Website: ulta-beauty
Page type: billing-address
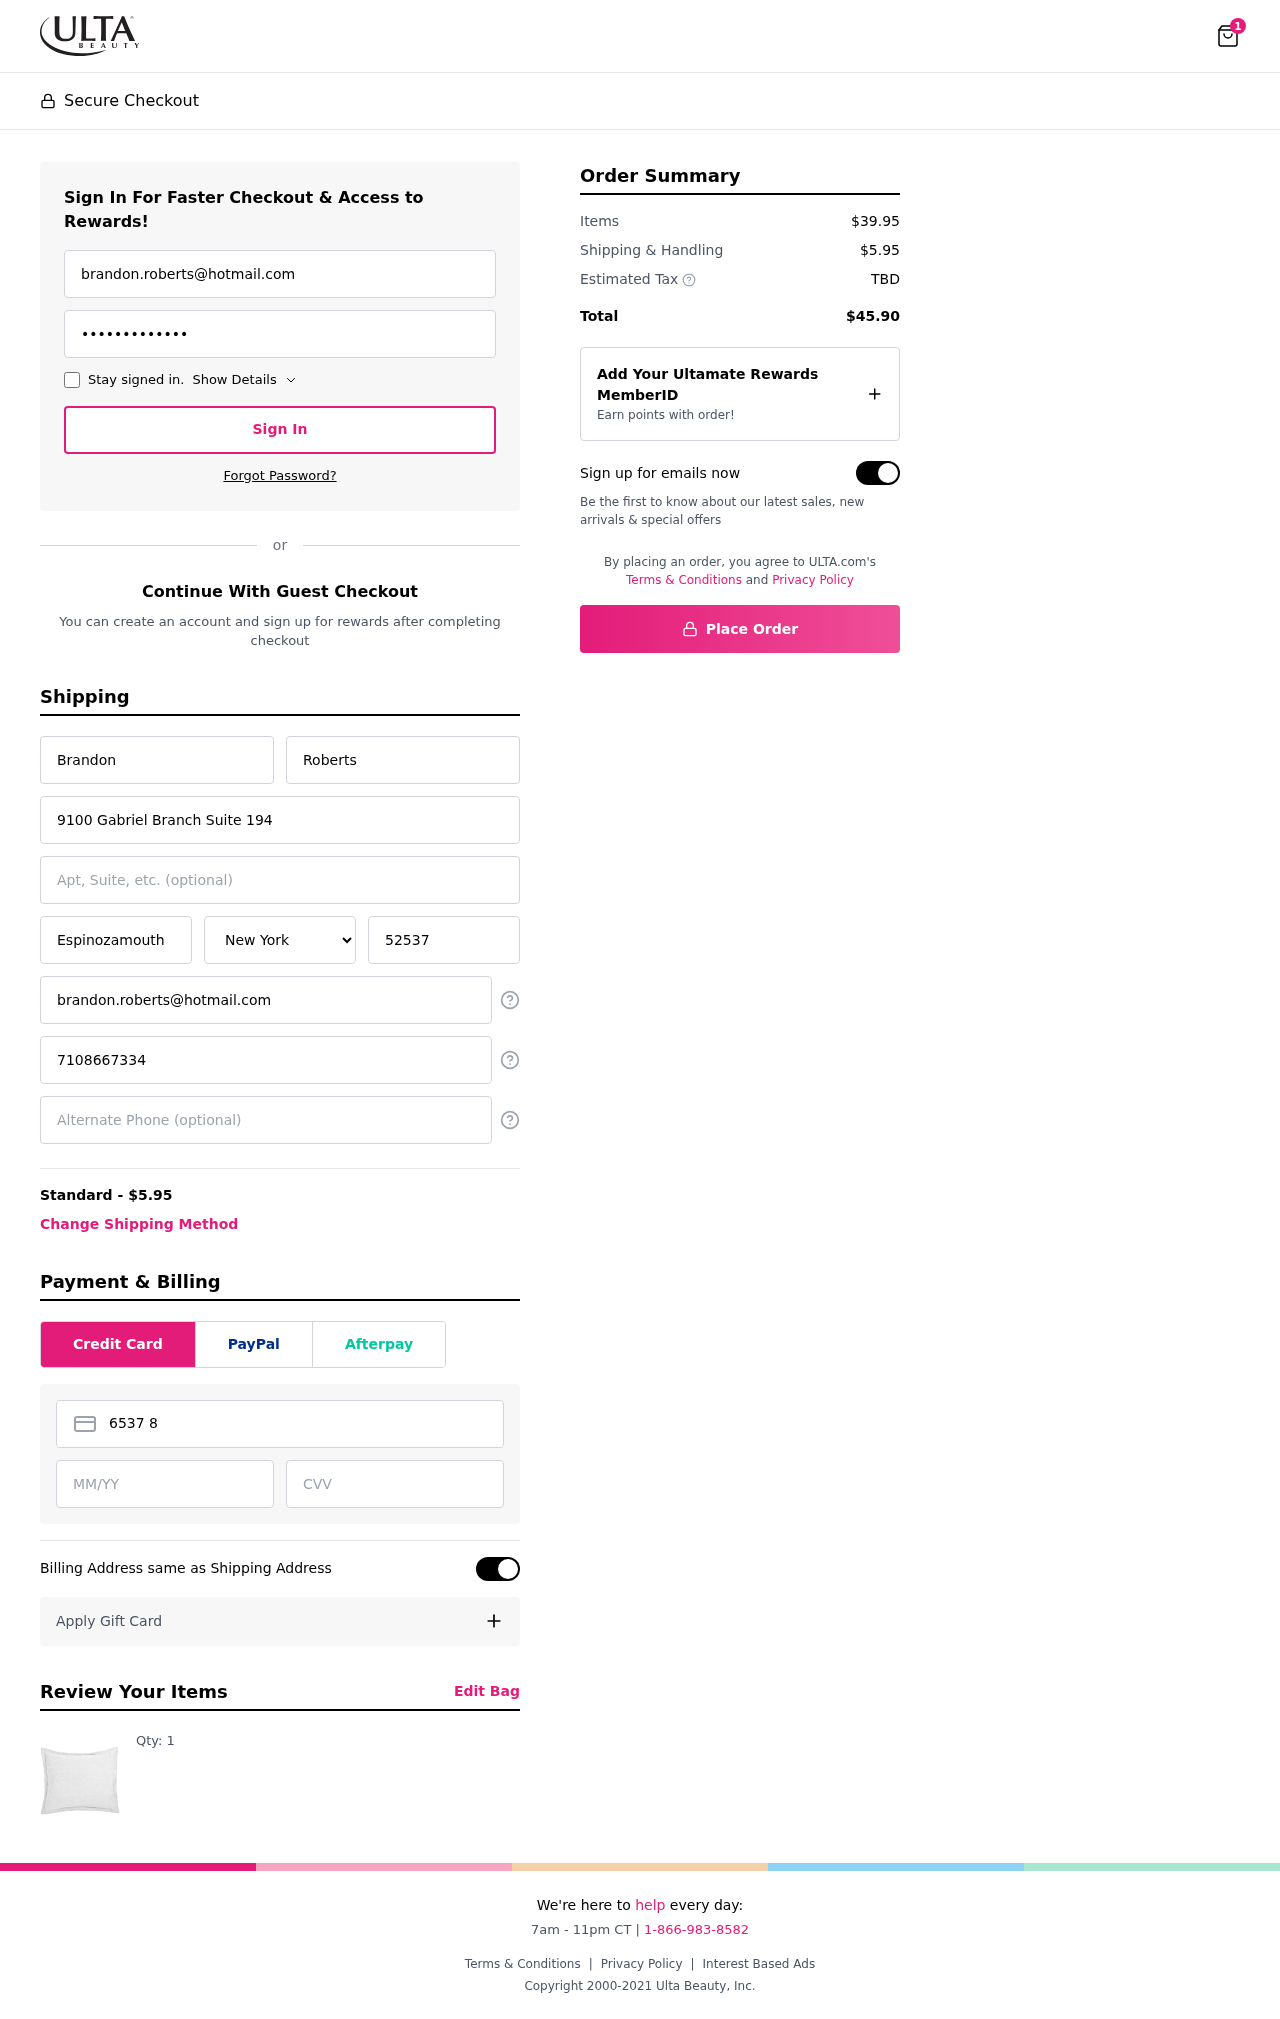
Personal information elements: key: PII_STATE
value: New York
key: PII_EMAIL
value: brandon.roberts@hotmail.com
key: PII_FIRSTNAME
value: Brandon
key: PII_LASTNAME
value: Roberts
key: PII_STREET
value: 9100 Gabriel Branch Suite 194
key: PII_CITY
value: Espinozamouth
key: PII_POSTCODE
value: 52537
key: PII_PHONE
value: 7108667334
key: PII_CARD_NUMBER
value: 6537 8310 4806 6390
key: PII_CARD_EXPIRY
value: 08/28
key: PII_CARD_CVV
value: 119
Product elements: key: PRODUCT1_QUANTITY
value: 1
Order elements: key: ORDER_NUM_ITEMS
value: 1
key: ORDER_SHIPPING_COST
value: $5.95
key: ORDER_SUBTOTAL
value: $39.95
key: ORDER_TOTAL
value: $45.90